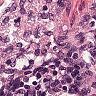
Metastatic tissue present: no